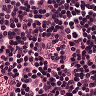
Metastatic tissue present: no